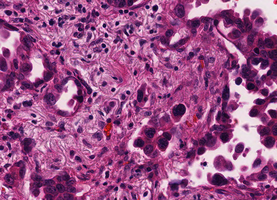
Tumor epithelial tissue: yes
Tumor-associated stroma tissue: yes
Normal tissue: no